Question: I am having difficulties with my modal in my project. No matter what I try the textboxes are not fitting in the modal container. Also, when I test it, it is not responsive. I have tried altering the css file but it has not made nay difference.I have also included a picture of my modal. Can somebody help me please with this?
'''
<div class="modal fade" id="myModal" role="dialog">
<div class="modal-dialog modal-dialog-centered">
<div class="modal-content">
<div class="modal-header">
<h4 class="modal-title">Edit your profile <b>{{user.username}}</b></h4>
<button type="button" class="close" (click)="activeModal.dismiss('Nothing was saved ')"><i class="fas fa-times"></i></button>
</div>
<div class="modal-body">
<div class="edit-profile">
<div class="container">
<div class="row">
<div class="span12">
<p class="text-center">Let's get some information to make your profile stand out</p>
<form class="" action="{% url 'update_profile' %}" method="post">
{% csrf_token %}
<div class="form-group row">
<div class="col-sm-4">
<input formControlName="first_name" name="first_name" value="{{ user.first_name }}" type="text" class="form-control" placeholder="First Name">
</div>
<div class="col-sm-4">
<input formControlName="last_name" name="last_name" value="{{ user.last_name }}" type="text" class="form-control" placeholder="Last Name">
</div>
</div>
<div class="form-group col-sm-8">
<div class="input-group-prepend">
<span class="input-group-text">Profile Image</span>
<input formControlName="avatar" name="avatar" value="{{user.profile.image}}" type="text" class="form-control" placeholder="Paste URL to your avatar here">
</div>
</div>
<div class="form-group col-sm-8">
<input formControlName="adress1" name="address1" value="{{ user.profile.address1 }}" type="text" class="form-control" placeholder="Address Line 1">
'''
Here is a screenshot of my modal:

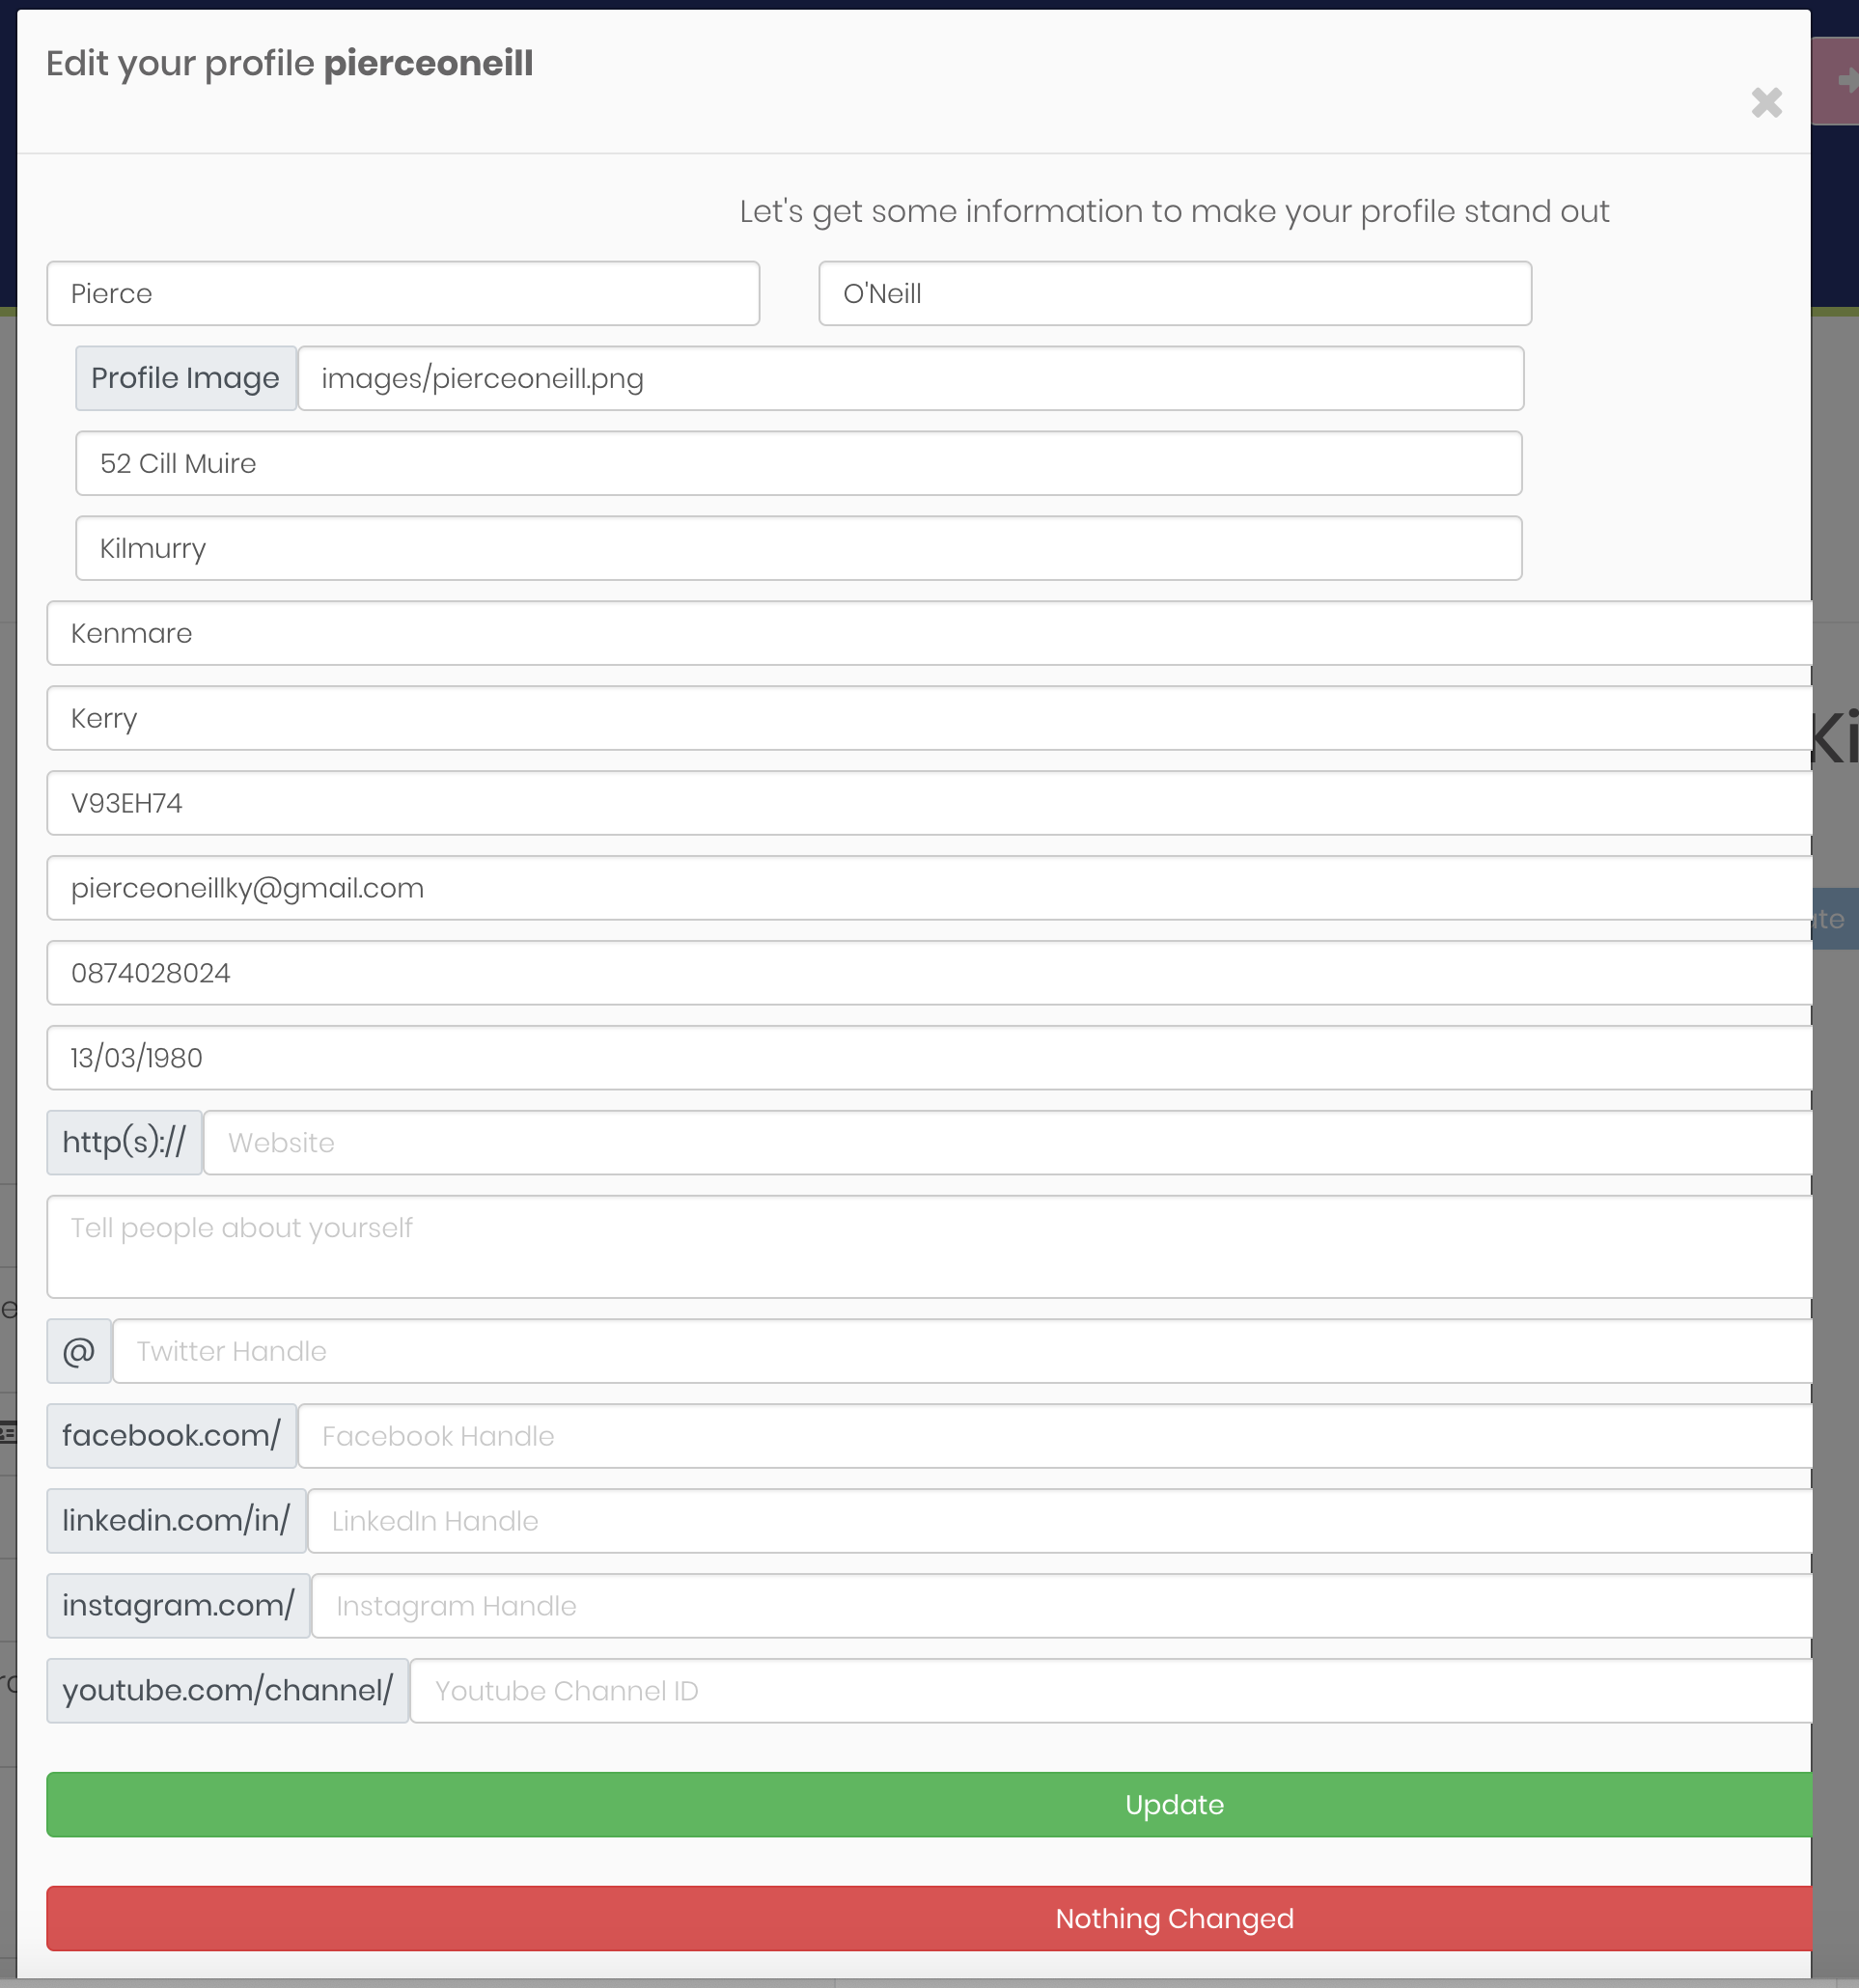
Answer: Try add in everyone 'input' 'max-width' , like here:
'''
<div class="modal-body">
<div class="edit-profile">
<div class="container">
<div class="row">
<div class="span12" >
<p style="word-break:break-all;">Let's get some information to make your profile stand out</p>
<form class="" action="{% url 'update_profile' %}" method="post">
<div class="form-group row" style="tex-align:center">
<div class="col-sm-4">
<input
formControlName="first_name"
name="first_name"
value="{{ user.first_name }}"
type="text"
class="form-control input_width"
placeholder="First Name"
/>
</div>
</div>
</form>
</div>
</div>
</div>
</div>
</div>
'''
css:
'''
.input_width {
max-width: 250px;
min-width:250px;
}
'''
input to fiddle with working modal:
<URL>